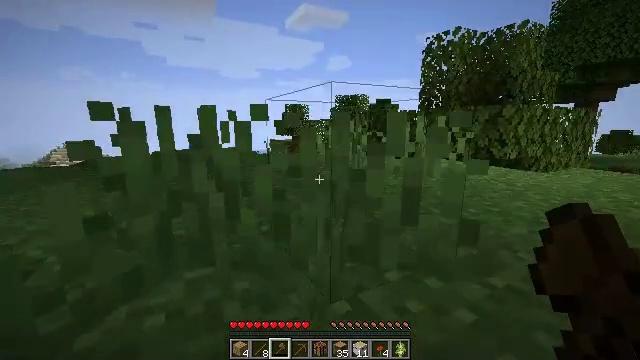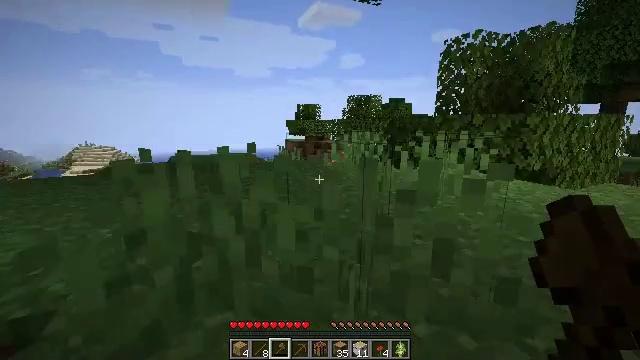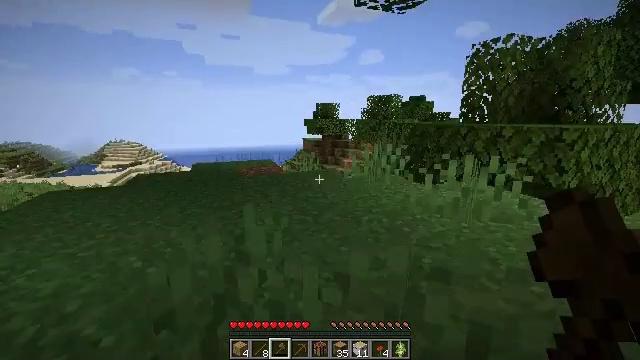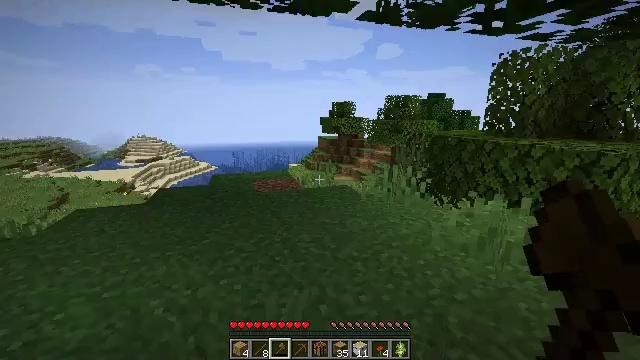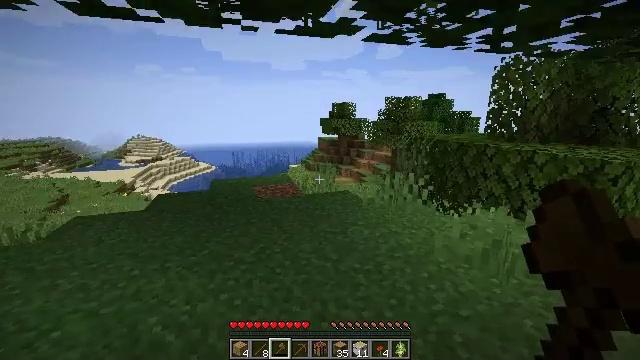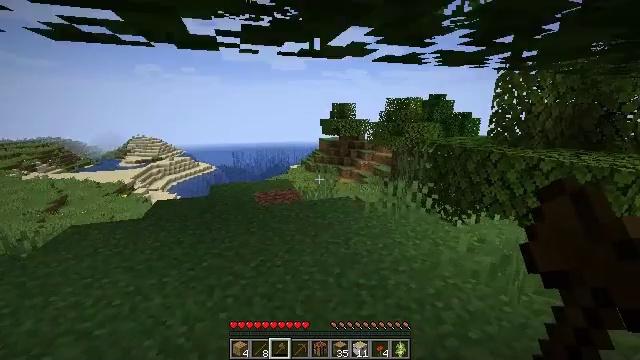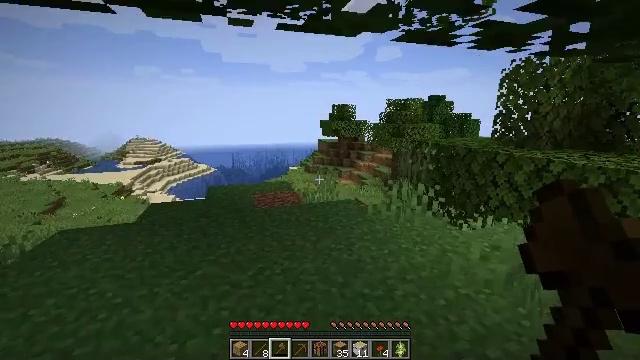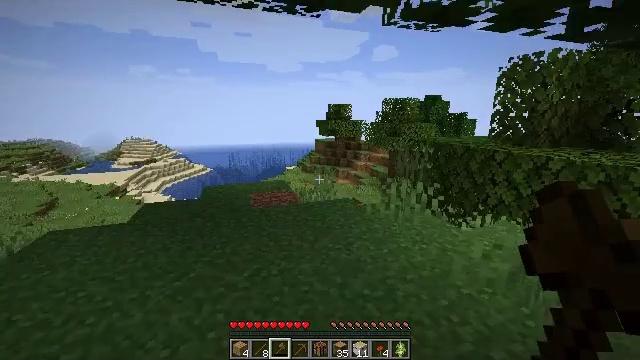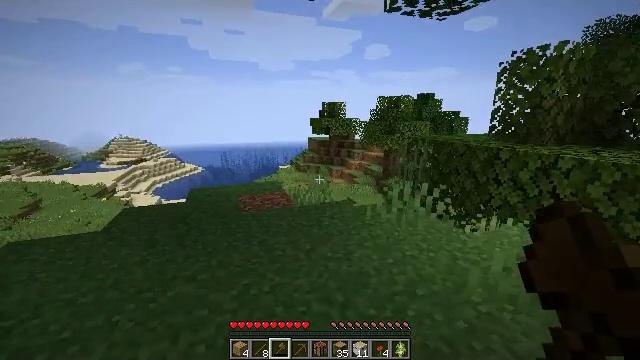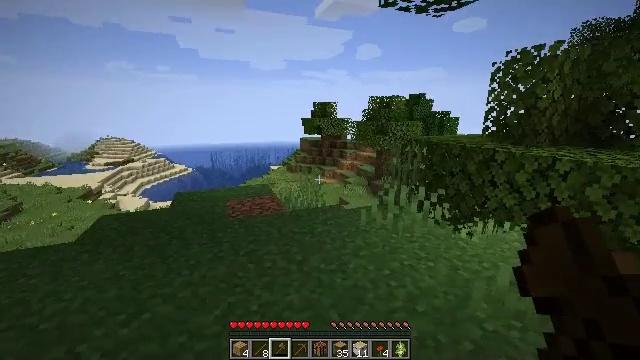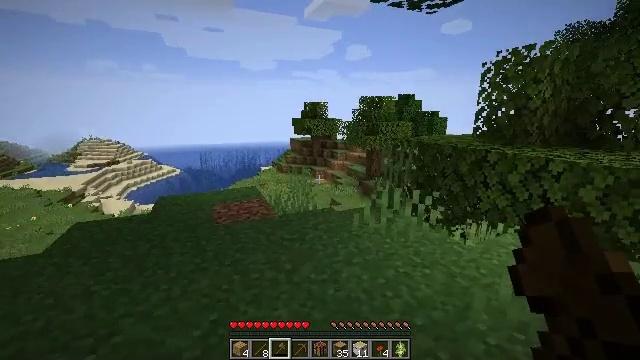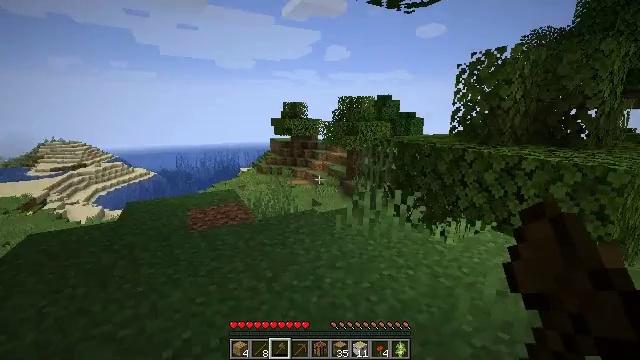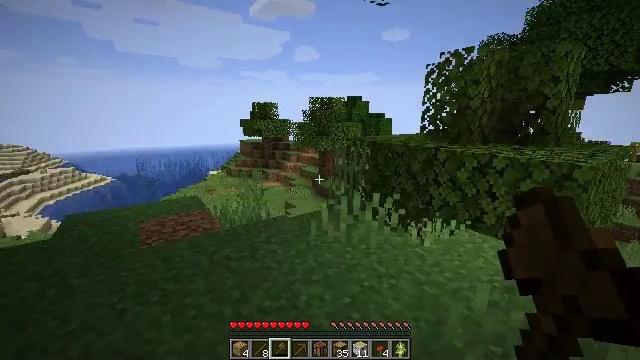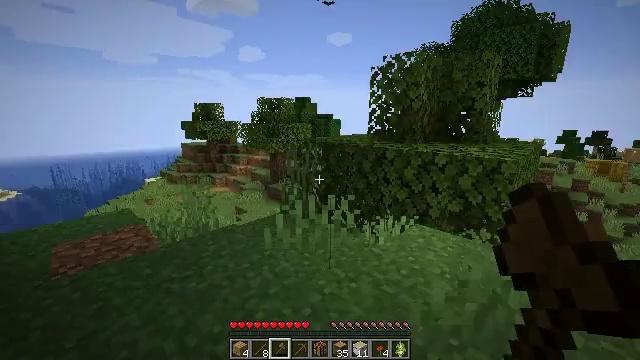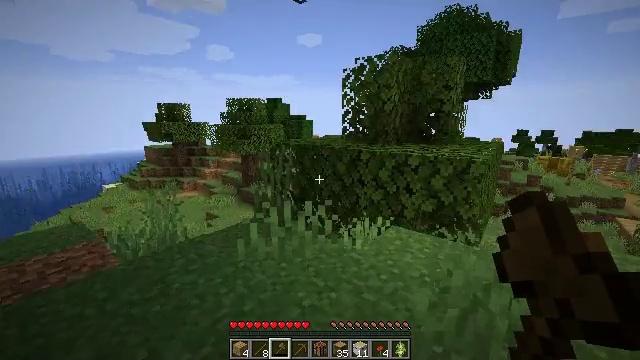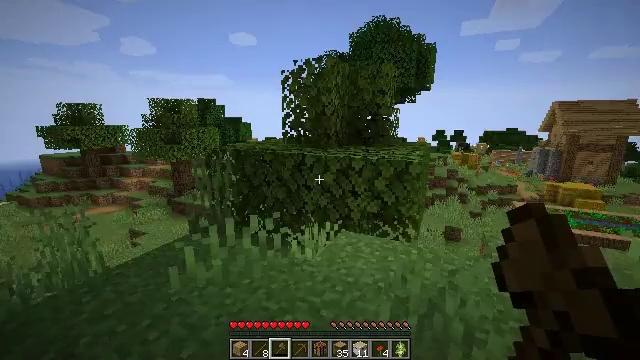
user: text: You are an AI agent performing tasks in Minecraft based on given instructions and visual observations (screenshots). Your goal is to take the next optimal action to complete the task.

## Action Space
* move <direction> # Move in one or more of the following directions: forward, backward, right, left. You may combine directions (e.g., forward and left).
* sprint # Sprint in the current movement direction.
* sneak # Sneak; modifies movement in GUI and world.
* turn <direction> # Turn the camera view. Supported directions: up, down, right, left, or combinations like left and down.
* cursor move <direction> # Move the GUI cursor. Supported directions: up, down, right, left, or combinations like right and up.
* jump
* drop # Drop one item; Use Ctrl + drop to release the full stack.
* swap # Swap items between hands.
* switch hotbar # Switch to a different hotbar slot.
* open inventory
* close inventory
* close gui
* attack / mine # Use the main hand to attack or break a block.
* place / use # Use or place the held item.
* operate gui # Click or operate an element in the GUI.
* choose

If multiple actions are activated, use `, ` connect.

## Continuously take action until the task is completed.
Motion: motion action
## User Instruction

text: Destroy the wheat to collect it.
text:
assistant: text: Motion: move forward, turn left, jump
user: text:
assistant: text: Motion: move forward, turn left, jump
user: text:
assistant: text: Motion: move forward, turn left and down, jump
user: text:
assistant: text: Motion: move forward, jump
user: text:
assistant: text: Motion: move forward, jump
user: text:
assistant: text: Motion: move forward
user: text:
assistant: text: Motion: move forward
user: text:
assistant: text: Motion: move forward, turn right
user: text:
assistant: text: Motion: move forward, turn right
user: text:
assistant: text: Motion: move forward, turn right
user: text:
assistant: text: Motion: move forward, turn right
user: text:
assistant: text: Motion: move forward, turn right
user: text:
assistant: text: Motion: move forward, turn right
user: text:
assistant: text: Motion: move forward, turn right
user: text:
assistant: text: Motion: move forward, turn right
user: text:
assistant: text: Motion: move forward, turn right
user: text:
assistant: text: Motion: move forward, turn right
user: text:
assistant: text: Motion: move forward, turn right
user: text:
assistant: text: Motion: move forward, turn right
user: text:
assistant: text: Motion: move forward
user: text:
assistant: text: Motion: move forward, turn right
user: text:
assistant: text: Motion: move forward
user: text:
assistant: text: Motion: move forward
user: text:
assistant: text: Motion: no_op
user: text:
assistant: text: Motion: turn right
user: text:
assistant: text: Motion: turn right
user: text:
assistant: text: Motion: turn right
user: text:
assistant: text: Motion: turn right
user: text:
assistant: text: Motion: turn right
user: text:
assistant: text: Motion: turn right and down